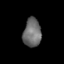
Tissue: skin
Cell type: Epithelial cells
Senescence score: 0.2859
Nuclear area (px): 498
Mean DAPI intensity: 108.968